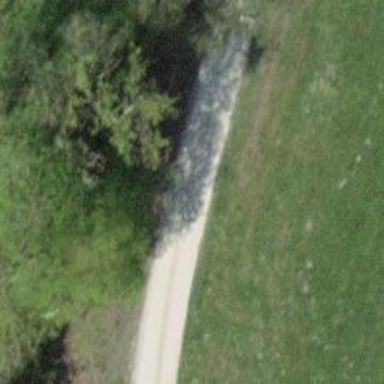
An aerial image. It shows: Track with fine gravel surface.